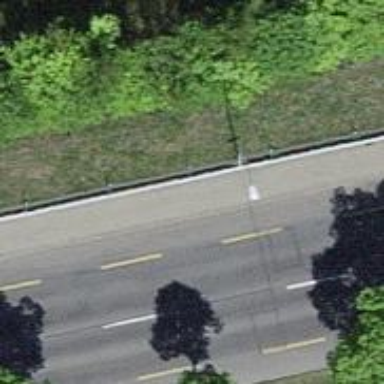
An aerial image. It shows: Street lamp serving as guidepost.